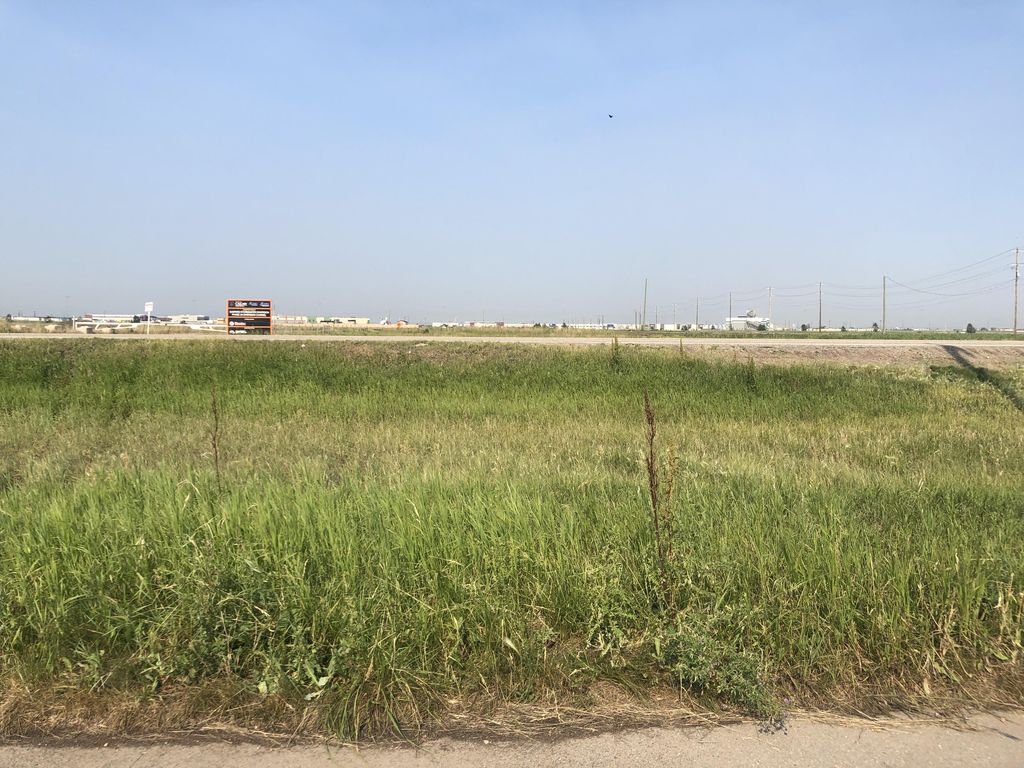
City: calgary